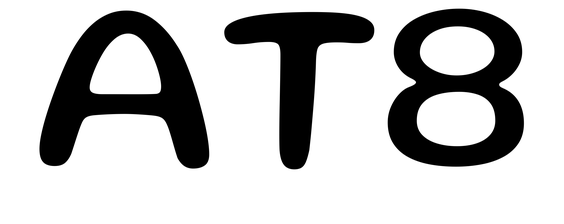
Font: Gluten_Regular